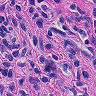
Metastatic tissue present: yes